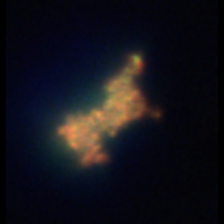
Taxon: Ciliates
Group: Other